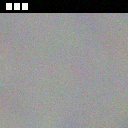
Screen state: on